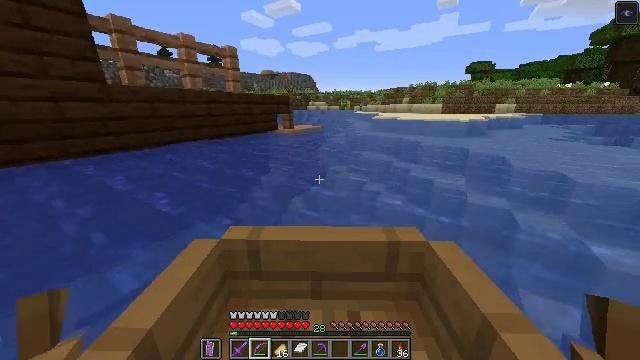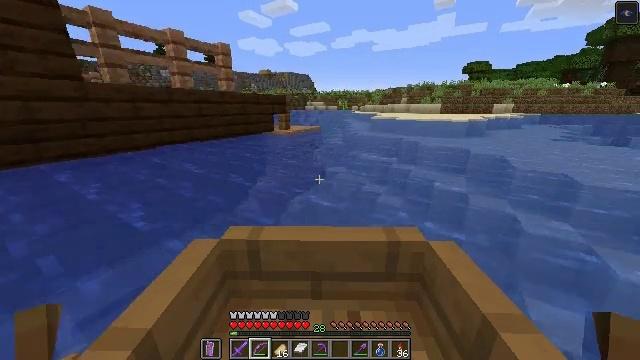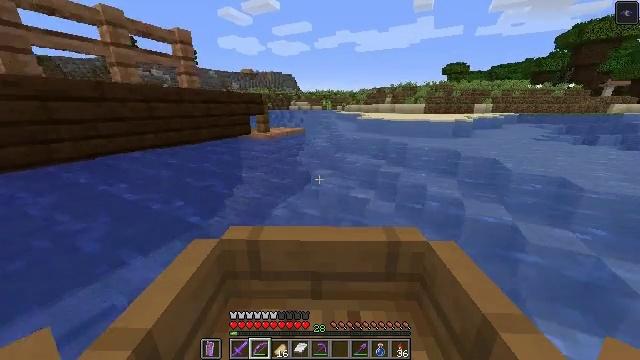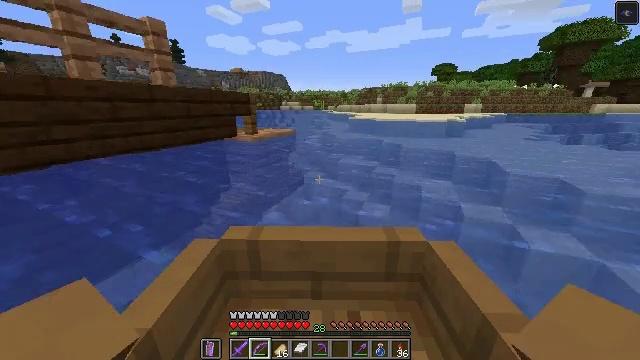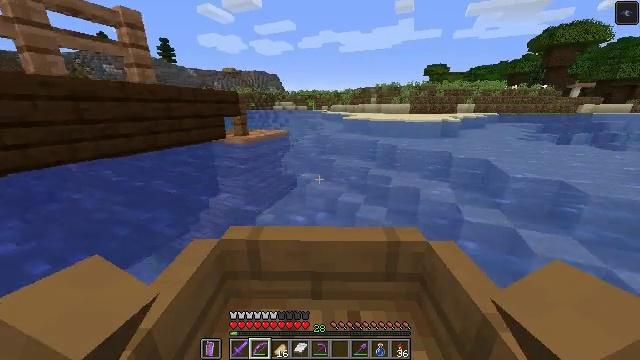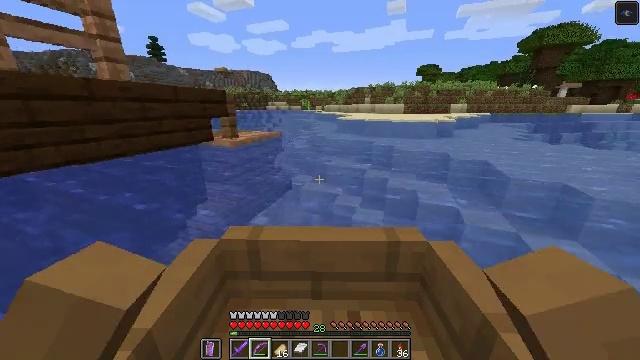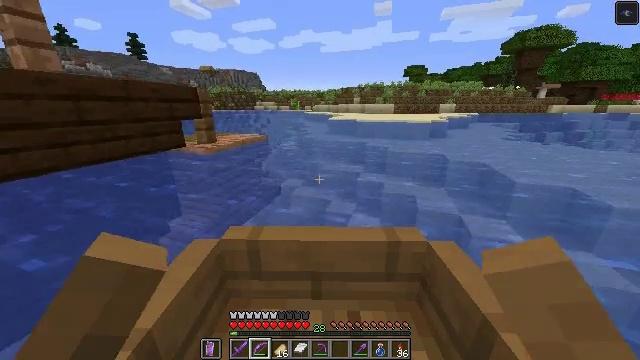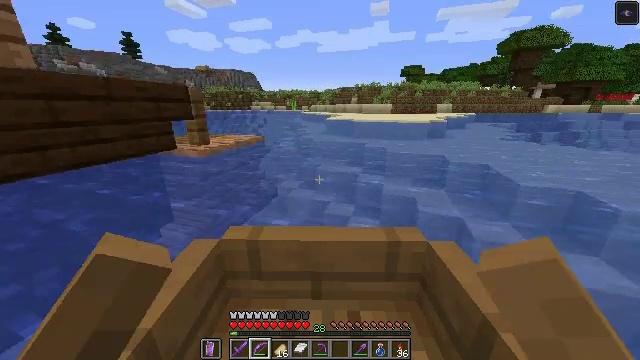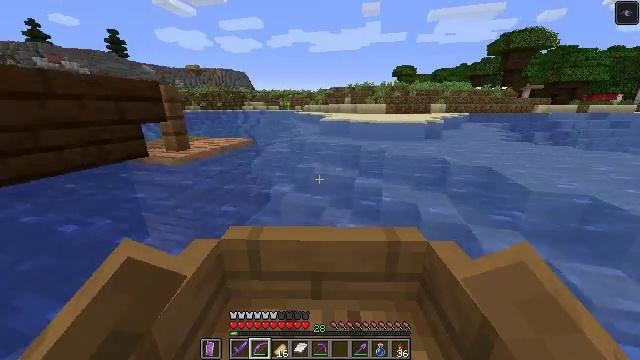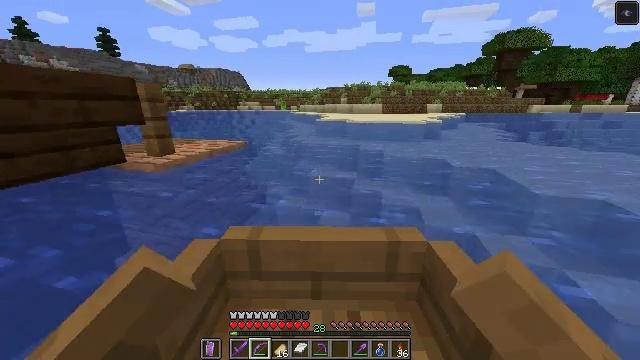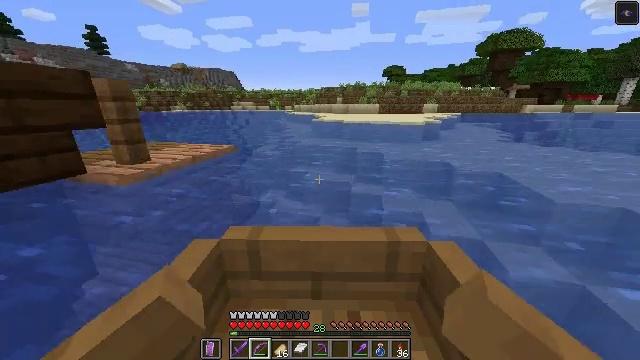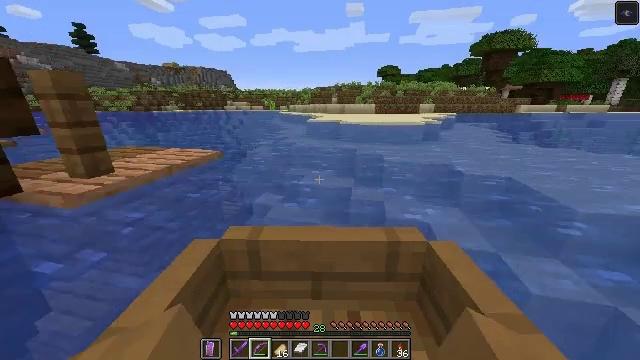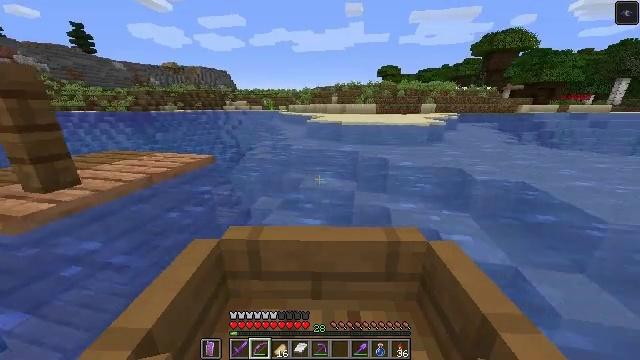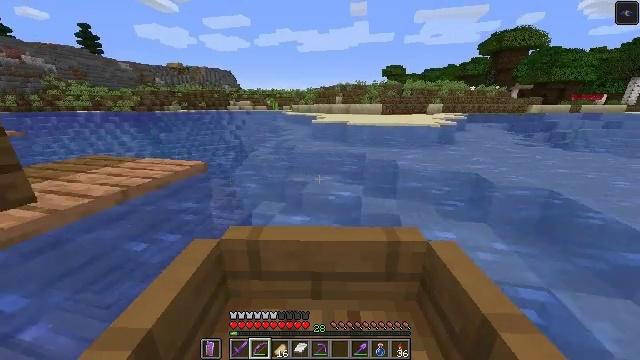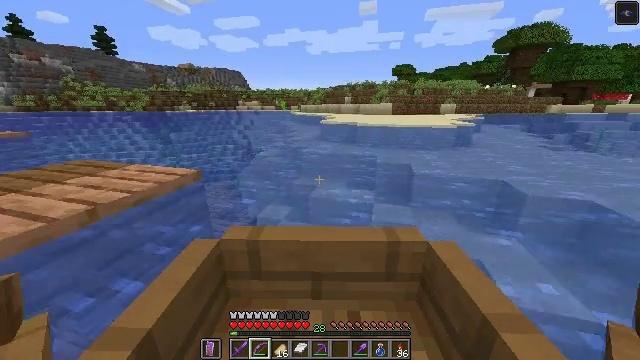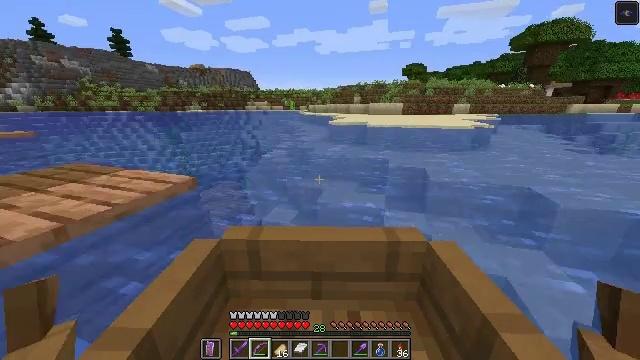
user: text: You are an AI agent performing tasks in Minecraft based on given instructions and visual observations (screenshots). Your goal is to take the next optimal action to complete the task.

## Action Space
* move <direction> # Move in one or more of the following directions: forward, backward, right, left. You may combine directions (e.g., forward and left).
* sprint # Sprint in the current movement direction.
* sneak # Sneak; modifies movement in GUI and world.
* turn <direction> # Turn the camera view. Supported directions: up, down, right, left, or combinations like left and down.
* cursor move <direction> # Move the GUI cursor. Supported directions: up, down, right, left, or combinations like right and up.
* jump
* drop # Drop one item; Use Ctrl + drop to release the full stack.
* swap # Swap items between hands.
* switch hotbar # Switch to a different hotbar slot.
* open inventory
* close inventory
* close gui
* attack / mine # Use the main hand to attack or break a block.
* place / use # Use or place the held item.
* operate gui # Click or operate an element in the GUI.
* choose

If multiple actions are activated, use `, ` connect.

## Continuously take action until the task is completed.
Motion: motion action
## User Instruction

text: Break oak leaves from the trees.
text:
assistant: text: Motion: move forward and move right, sprint
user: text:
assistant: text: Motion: move forward, sprint
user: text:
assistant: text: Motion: move forward, sprint
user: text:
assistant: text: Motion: move forward, sprint
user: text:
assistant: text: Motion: move forward, sprint
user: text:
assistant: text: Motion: move forward, sprint
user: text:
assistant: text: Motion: move forward, sprint
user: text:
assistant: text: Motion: move forward, sprint
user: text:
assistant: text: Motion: move forward, sprint
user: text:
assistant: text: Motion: move forward, sprint
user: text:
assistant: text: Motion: move forward and move left, sprint
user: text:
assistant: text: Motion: move forward and move left, sprint
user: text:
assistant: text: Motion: move forward and move left, sprint
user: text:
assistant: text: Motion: move forward and move left, sprint
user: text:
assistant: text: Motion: move forward and move left, sprint
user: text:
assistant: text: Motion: move forward, sprint
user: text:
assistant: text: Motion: move forward, sprint
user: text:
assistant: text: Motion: move forward, sprint
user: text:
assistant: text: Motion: move forward, sprint, turn left
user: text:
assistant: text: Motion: move forward and move left, sprint, turn left
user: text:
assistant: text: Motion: move forward and move left, sprint, turn left and up
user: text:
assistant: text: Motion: move forward and move left, sprint, turn left and up
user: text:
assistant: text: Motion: move forward and move left, sprint, turn left and up
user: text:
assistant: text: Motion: move forward, turn left and up
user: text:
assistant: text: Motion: turn left and up
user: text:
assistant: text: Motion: turn up
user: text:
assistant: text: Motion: no_op
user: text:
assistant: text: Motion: no_op
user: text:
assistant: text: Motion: no_op
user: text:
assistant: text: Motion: no_op